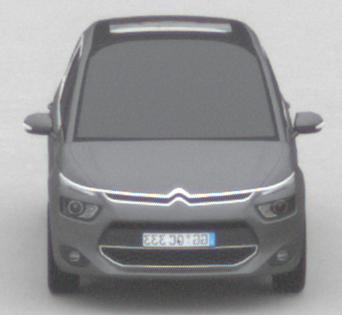
Make: Citroen
Model: Grand C4 Picasso VTi 120
Detailed model: Grand C4 Picasso (II)
Model produced from: 2013/10
Model produced until: 2015/02
Doors: 5
Color: gray
Road condition: dry road
Daytime: midday
Contrast: low contrast